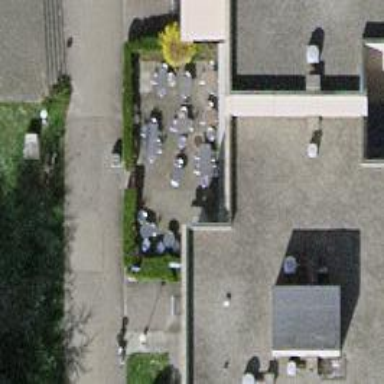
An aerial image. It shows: Restaurant.